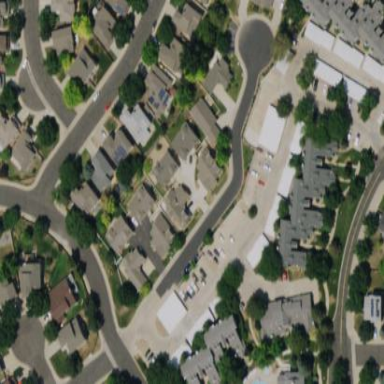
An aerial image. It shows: Residential area consisting of condominiums.